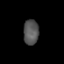
Tissue: prostate
Cell type: T cells
Senescence score: 0.3121
Nuclear area (px): 382
Mean DAPI intensity: 83.542